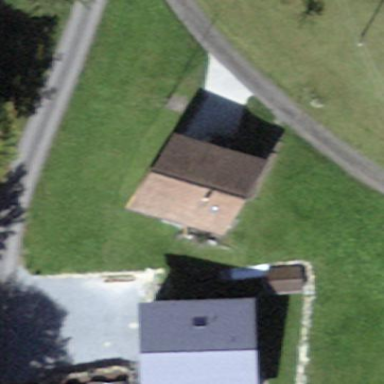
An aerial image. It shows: Simple and straightforward house.